二年级 · 算术
连一连。

$$
49 \div 5 \quad 14 \div 3 \quad 47 \div 8 \quad 58 \div 7 \quad 28 \div 8 \quad 34 \div 9
$$

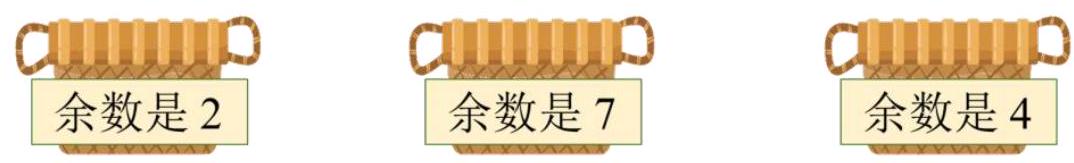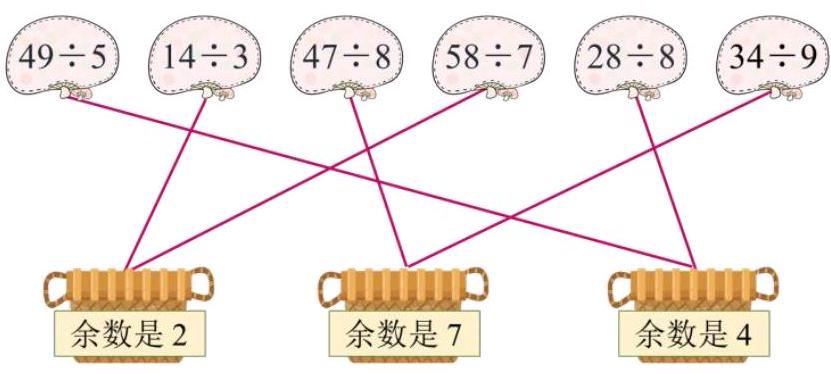
答案:
解析: